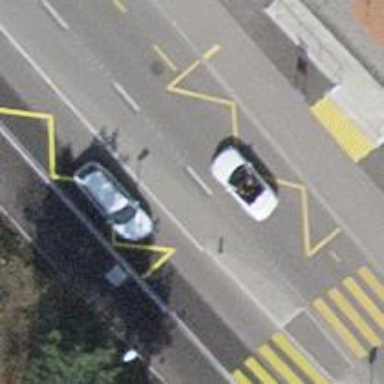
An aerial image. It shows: Primary highway with dedicated lane for cyclists.